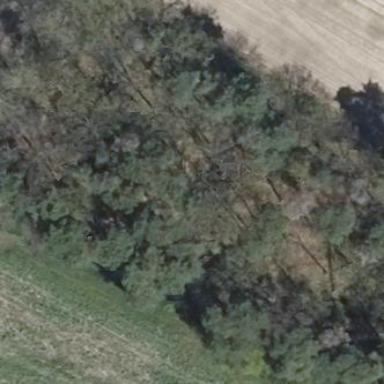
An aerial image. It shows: Forest area.